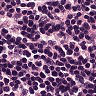
Metastatic tissue present: no